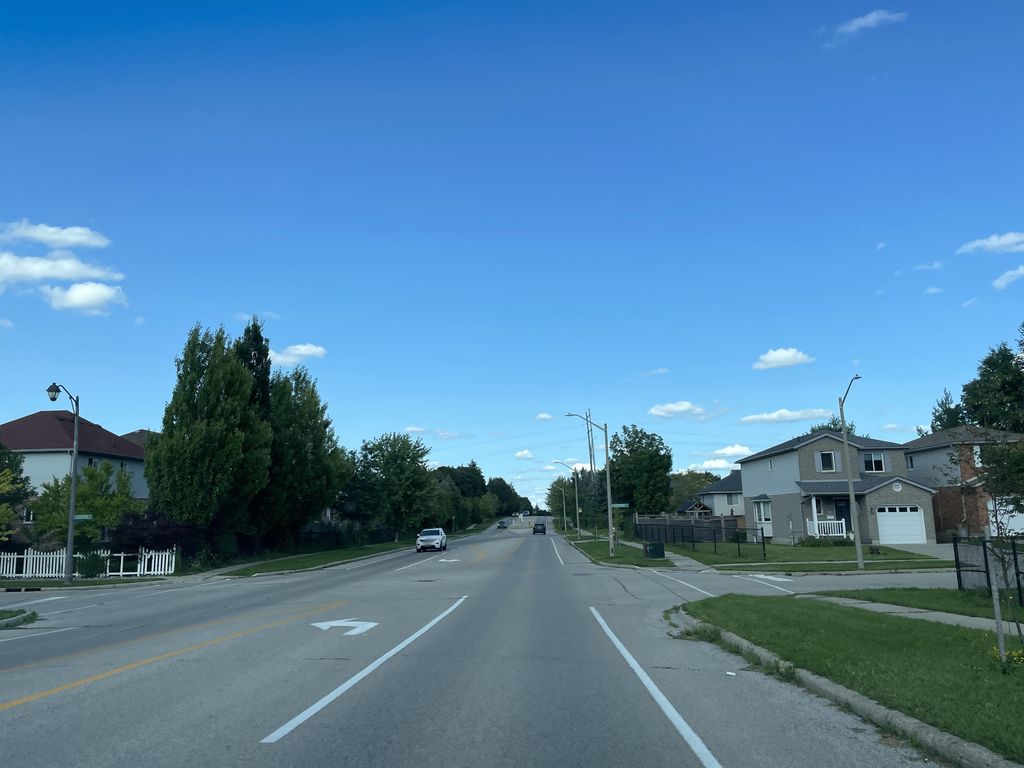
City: kitchener-waterloo